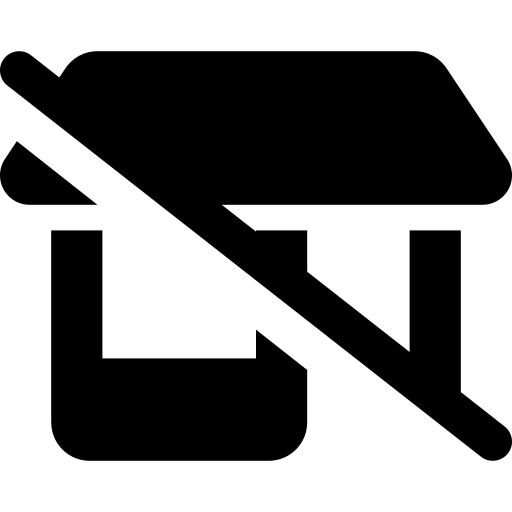
Tags: icon, FontAwesome, fa-icon, solid, shop, slash